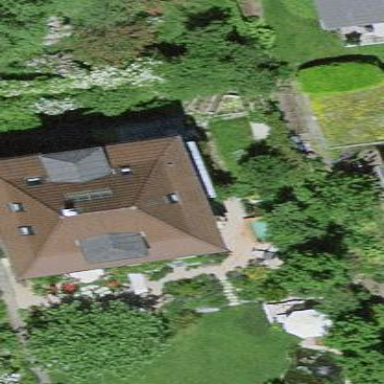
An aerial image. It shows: House with hipped roof.